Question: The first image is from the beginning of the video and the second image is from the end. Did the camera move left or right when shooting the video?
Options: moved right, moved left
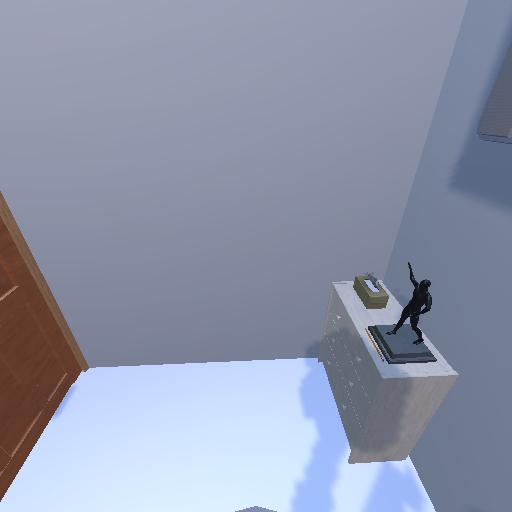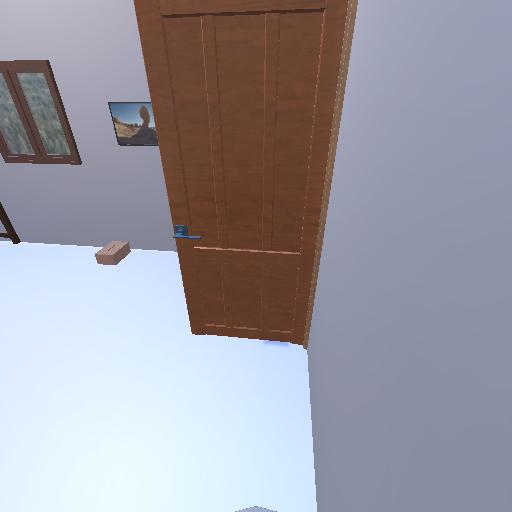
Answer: moved right